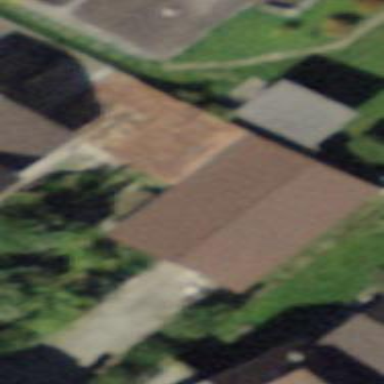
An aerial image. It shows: Barn.